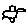
Label: bird